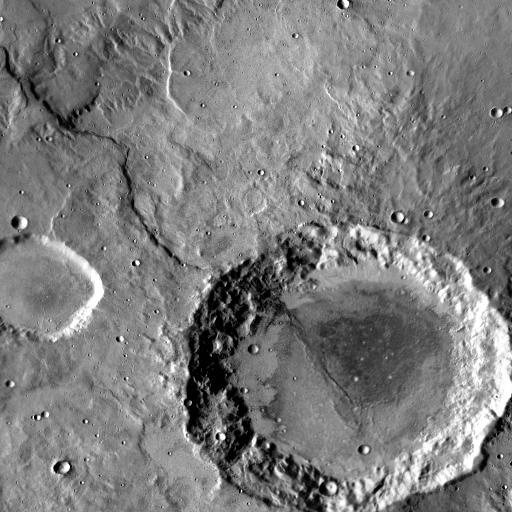
Crater classes present: Background, Other